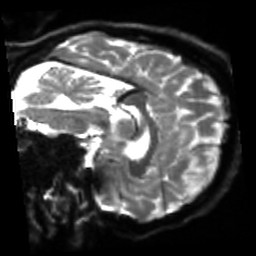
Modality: sbref
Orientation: sagittal
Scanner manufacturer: siemens
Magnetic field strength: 3 T
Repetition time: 4 s
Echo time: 0.0594 s